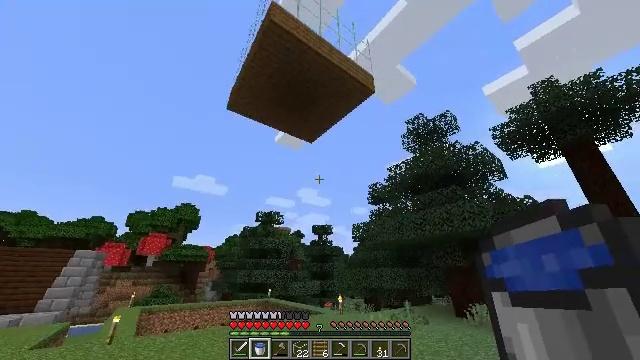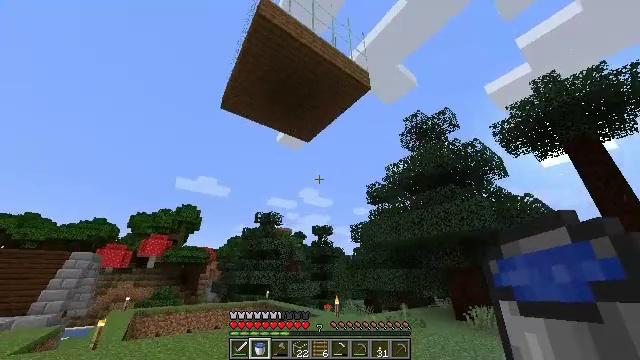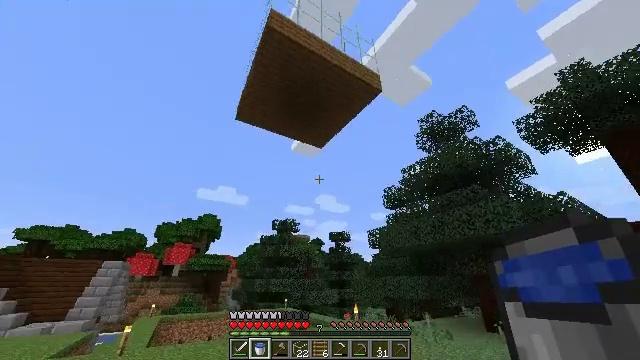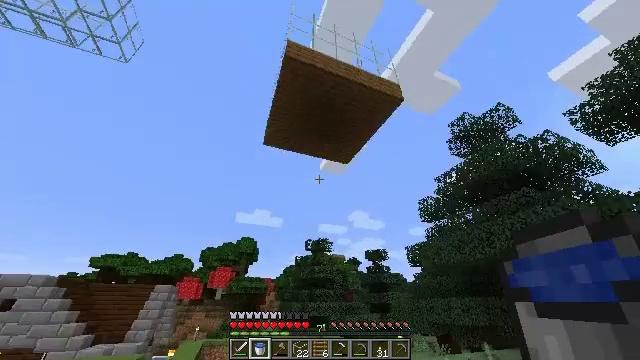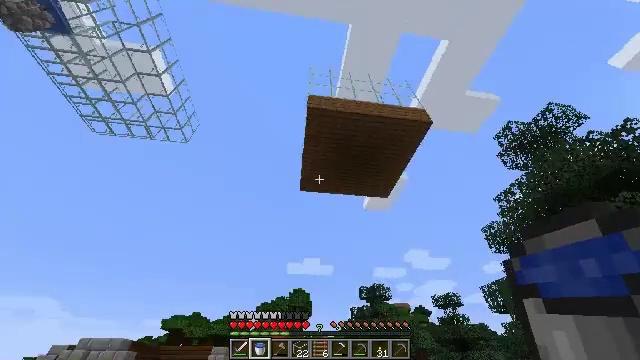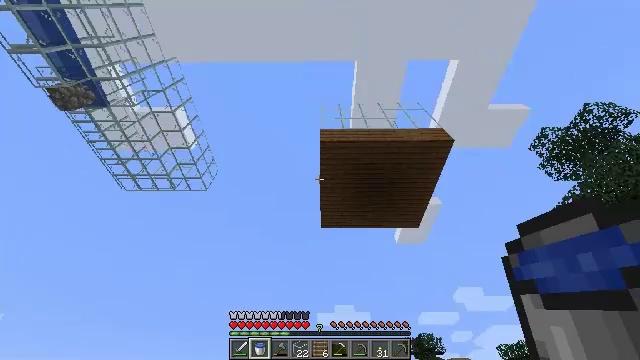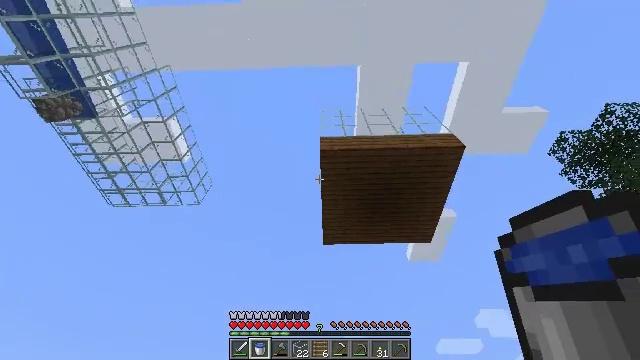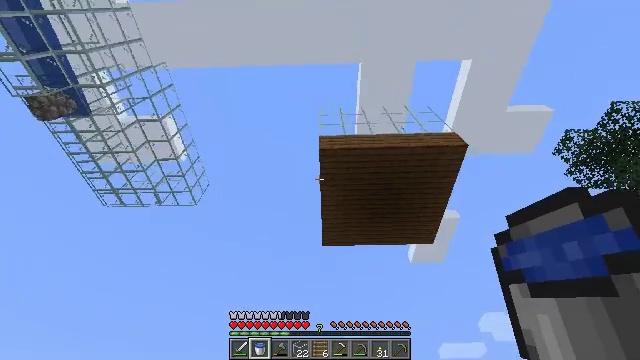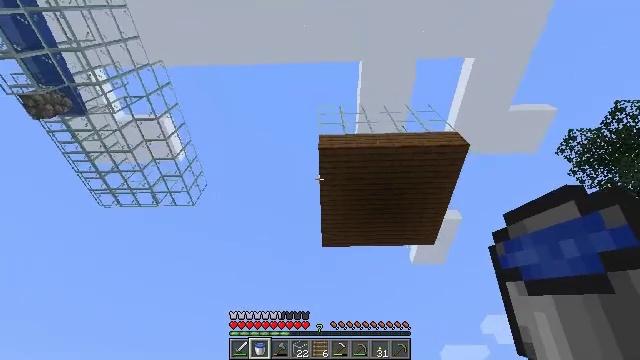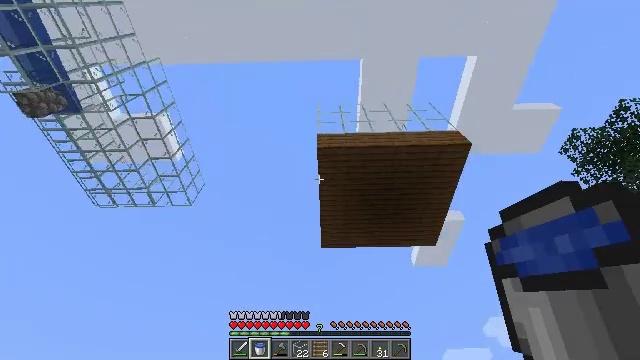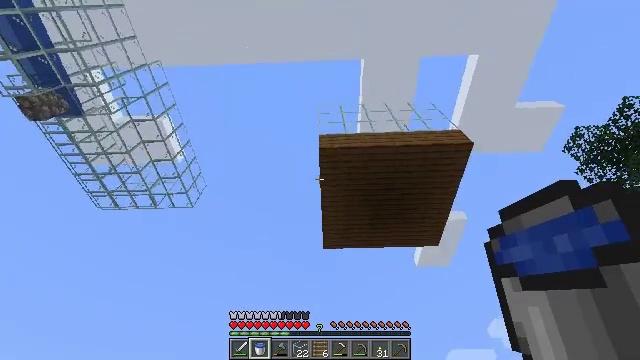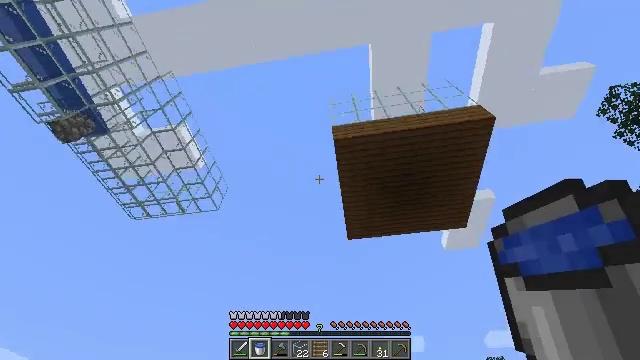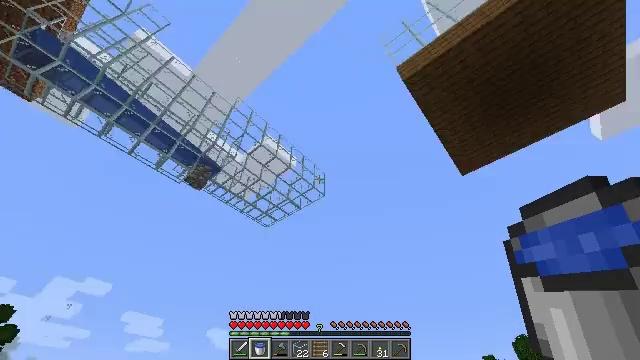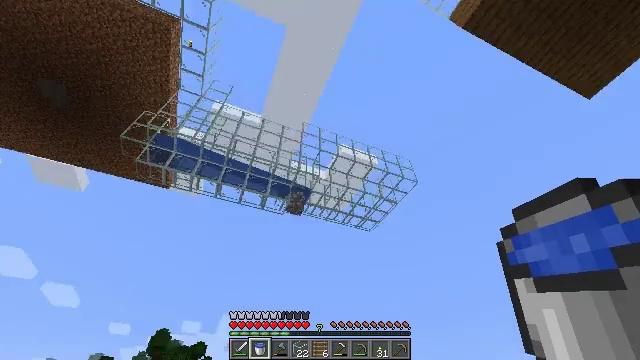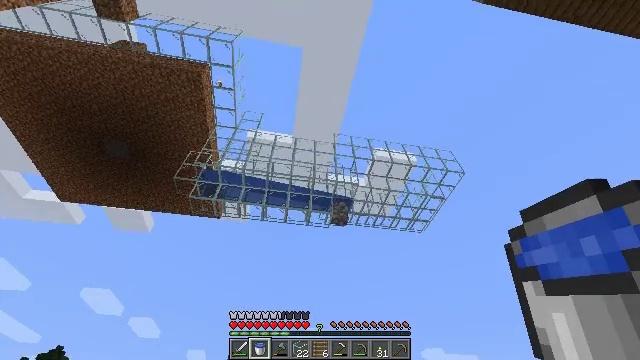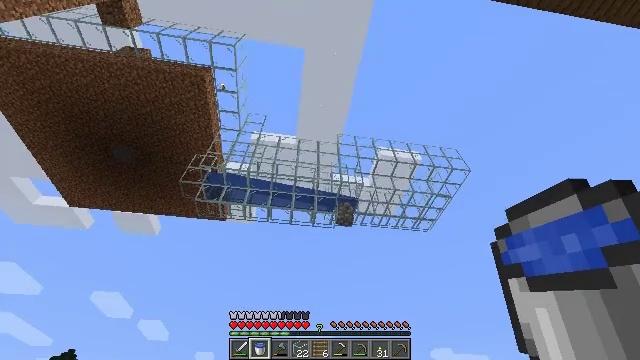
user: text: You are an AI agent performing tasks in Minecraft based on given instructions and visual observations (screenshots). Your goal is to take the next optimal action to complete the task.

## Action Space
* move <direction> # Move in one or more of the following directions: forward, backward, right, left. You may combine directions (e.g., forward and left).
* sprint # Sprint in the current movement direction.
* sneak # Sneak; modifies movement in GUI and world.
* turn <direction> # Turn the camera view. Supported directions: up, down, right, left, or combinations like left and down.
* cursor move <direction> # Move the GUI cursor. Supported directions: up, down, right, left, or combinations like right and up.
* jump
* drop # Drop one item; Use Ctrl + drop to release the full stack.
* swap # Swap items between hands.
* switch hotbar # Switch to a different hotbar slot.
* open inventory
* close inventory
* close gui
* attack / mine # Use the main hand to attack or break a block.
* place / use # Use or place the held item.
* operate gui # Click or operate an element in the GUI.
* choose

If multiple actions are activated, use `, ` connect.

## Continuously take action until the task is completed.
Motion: motion action
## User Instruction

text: Make a dark oak sign on the crafting table.
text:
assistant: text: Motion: move forward and move right, sprint
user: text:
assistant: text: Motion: move forward and move right, turn left and up
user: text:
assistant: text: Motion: move forward and move right, turn left and up
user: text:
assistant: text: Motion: turn left and up
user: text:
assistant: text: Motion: turn left and up
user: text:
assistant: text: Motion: turn left and up
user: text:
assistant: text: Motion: no_op
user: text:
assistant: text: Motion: no_op
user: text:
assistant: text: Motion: no_op
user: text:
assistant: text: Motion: no_op
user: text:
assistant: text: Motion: turn left and down
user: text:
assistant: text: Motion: turn left and down
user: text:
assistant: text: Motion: turn left
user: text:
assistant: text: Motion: turn left and up
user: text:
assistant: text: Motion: turn left
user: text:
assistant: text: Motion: no_op
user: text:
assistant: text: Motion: no_op
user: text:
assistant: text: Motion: no_op
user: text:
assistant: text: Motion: no_op
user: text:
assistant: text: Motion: no_op
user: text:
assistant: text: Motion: no_op
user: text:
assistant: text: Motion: no_op
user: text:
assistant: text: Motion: no_op
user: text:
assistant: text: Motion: no_op
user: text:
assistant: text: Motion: no_op
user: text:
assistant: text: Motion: no_op
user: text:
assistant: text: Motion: no_op
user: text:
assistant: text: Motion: no_op
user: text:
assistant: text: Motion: move forward
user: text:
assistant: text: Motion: move forward